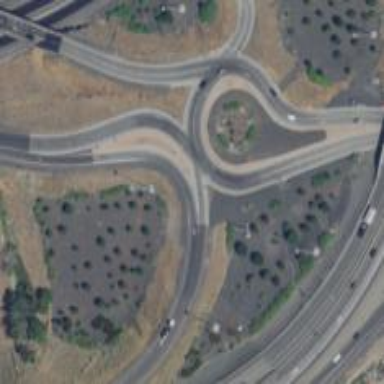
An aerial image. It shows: Roundabout on trunk highway.